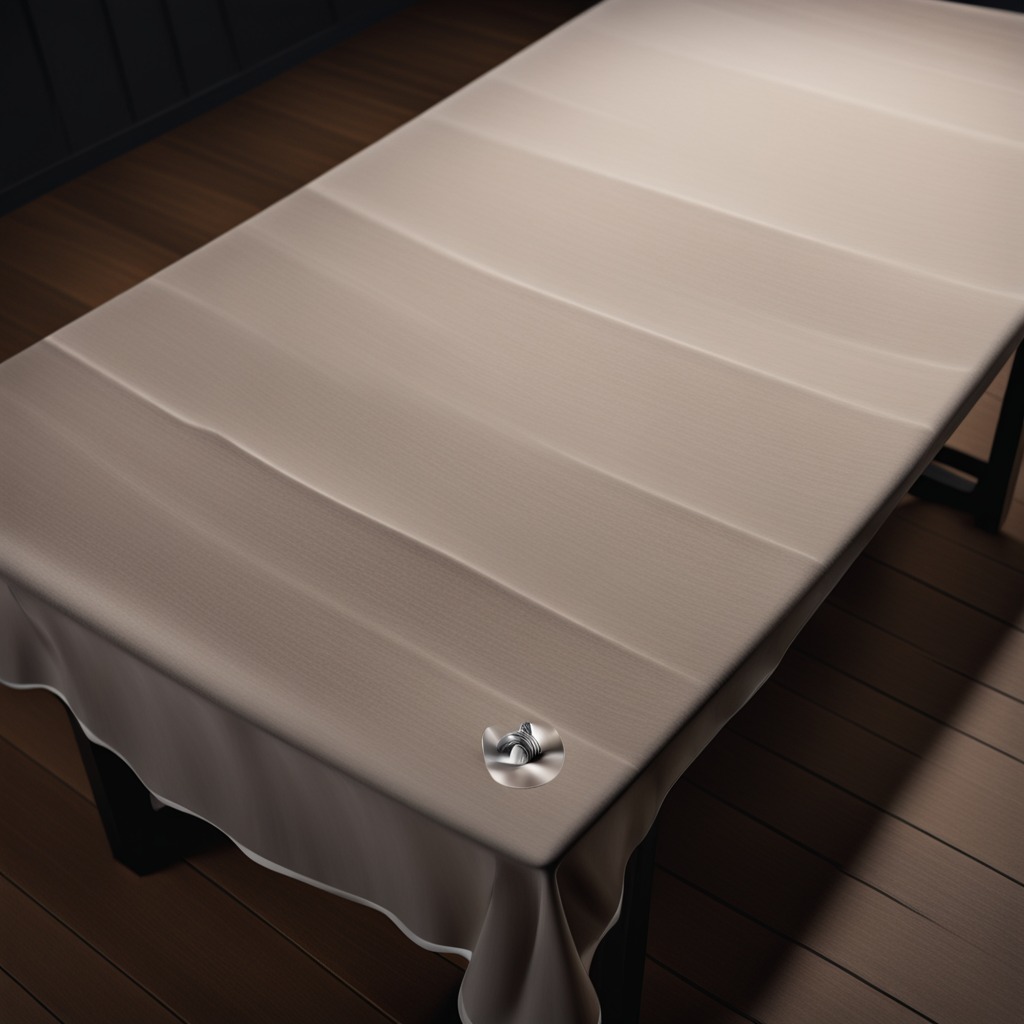
A metal nut is lying on a wooden table inside a workshop at night.